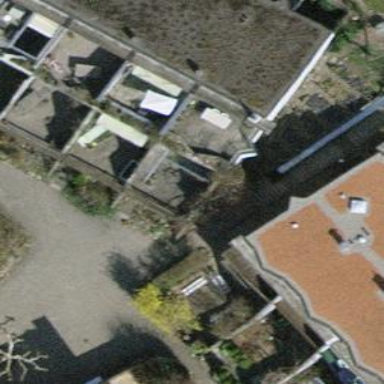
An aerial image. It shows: Terrace building.